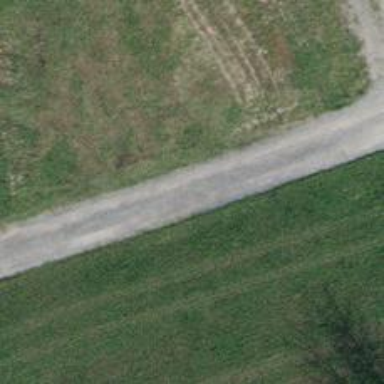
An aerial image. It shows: Compacted track with grade2 level.